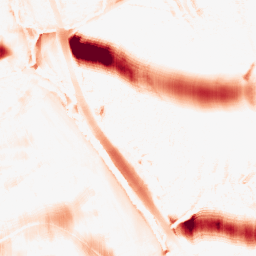
Category: morphological
Decomposition family: morphological_ellipse
Decomposition parameters: operation: opening
width: 50
height: 20
Upsampling method: bicubic
Upsampling parameters: scale: 8
Upsampling scale: 8